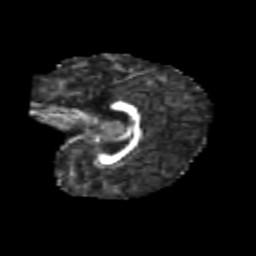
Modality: FA
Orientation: sagittal
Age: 7
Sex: female
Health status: healthy